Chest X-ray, AP view. Patient: 29 years old, sex F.
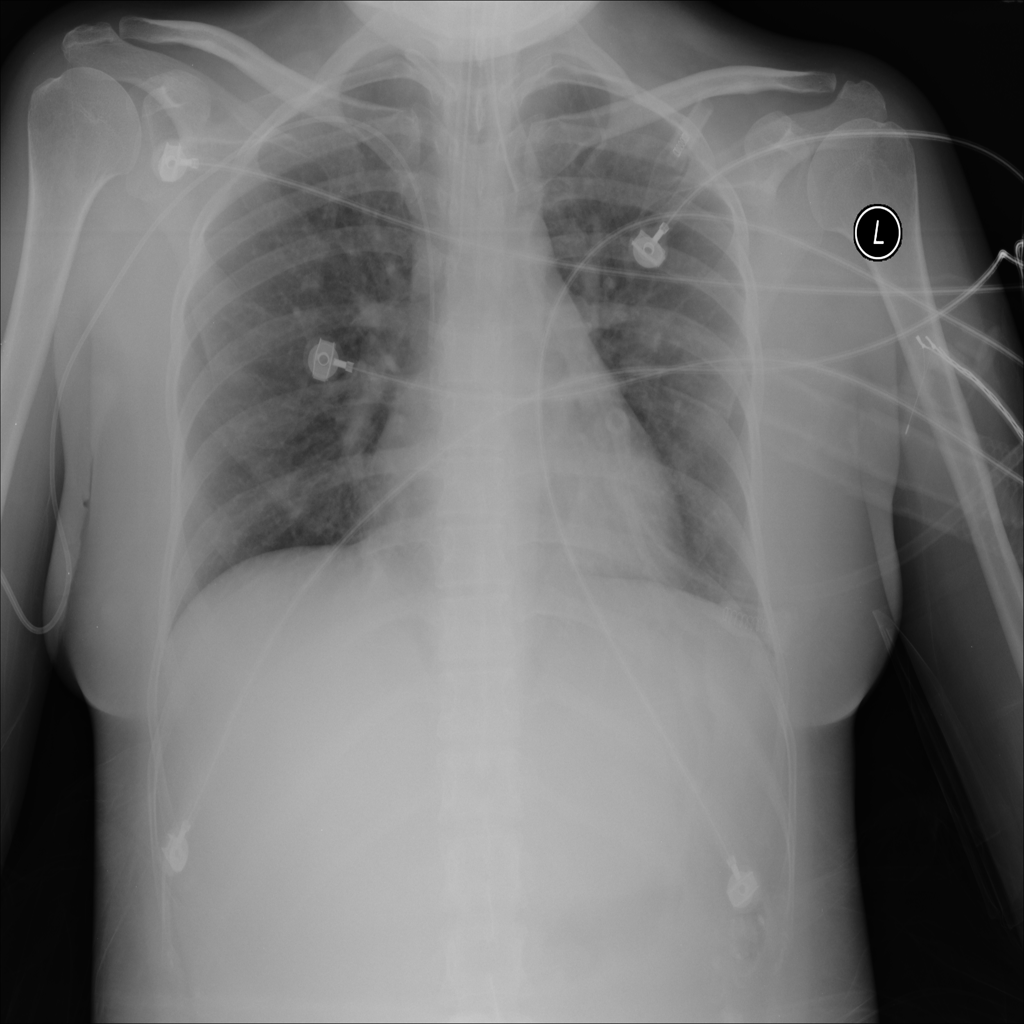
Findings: No Finding